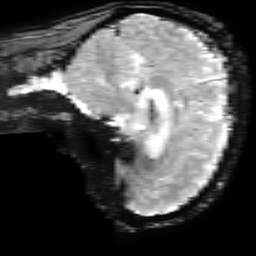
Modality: T2starw
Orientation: sagittal
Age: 38
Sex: male
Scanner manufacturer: ge
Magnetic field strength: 3 T
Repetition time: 0.65 s
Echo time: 0.02 s